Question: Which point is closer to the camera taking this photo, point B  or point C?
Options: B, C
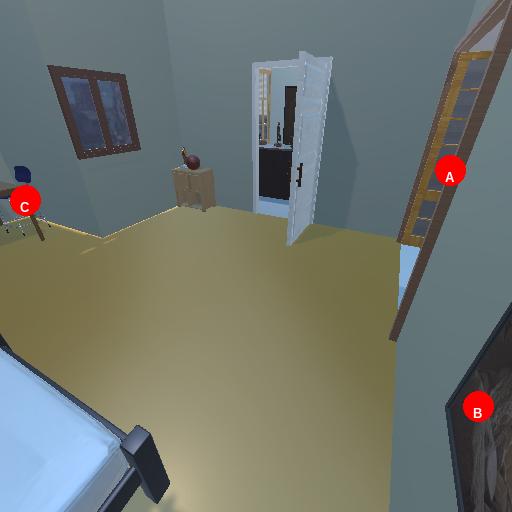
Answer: B